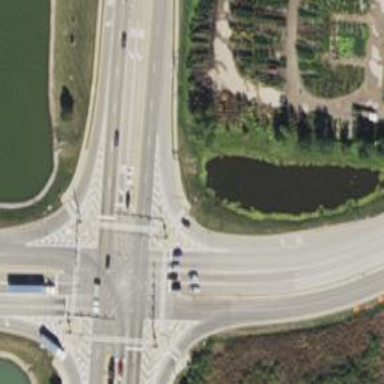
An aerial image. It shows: Asphalt road with secondary link designation.